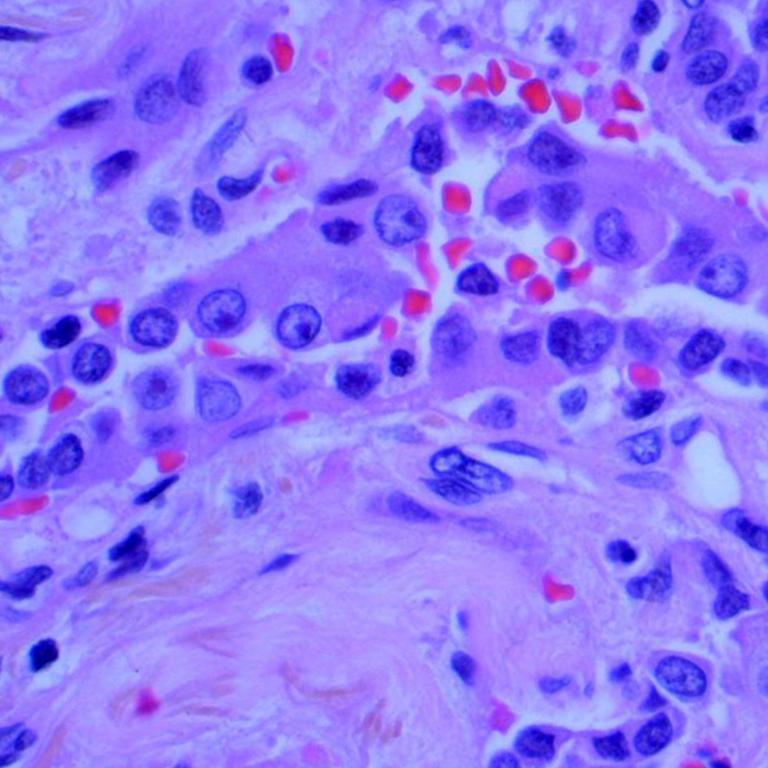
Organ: lung
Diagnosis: adenocarcinomas